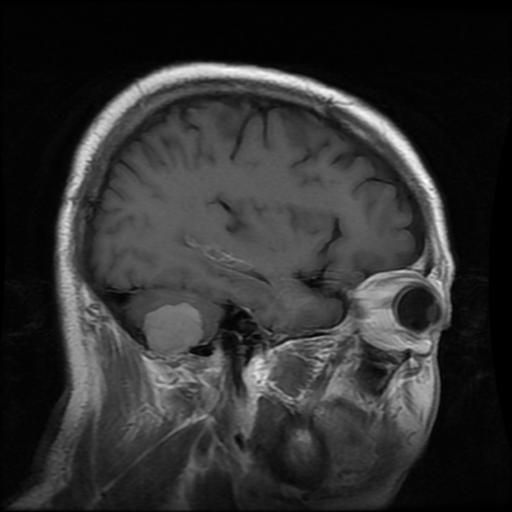
Label: meningioma